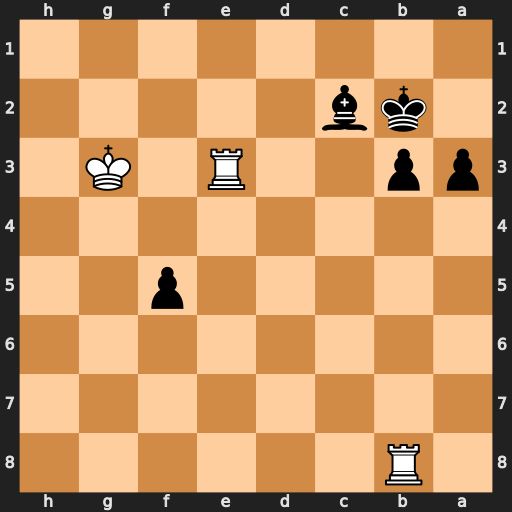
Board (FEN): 1R6/8/8/5p2/8/pp2R1K1/1kb5/8
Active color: b
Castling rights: -
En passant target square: -
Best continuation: a2 Kf4 a1=Q